Field crop: maize
Growth stage: 2
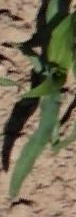
Species: maize